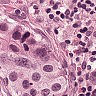
Metastatic tissue present: yes